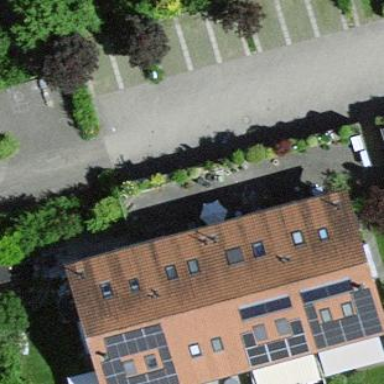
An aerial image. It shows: View of roof of building.